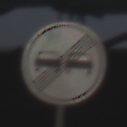
Verkehrszeichen: EndeUeberholverbot
Umgebung: Outdoor, Suburban
Tageszeit: MorningAfternoon
Wetter: Overcast
Licht: Natural
Jahreszeit: NotSpecified
Kontrast: LowContrast